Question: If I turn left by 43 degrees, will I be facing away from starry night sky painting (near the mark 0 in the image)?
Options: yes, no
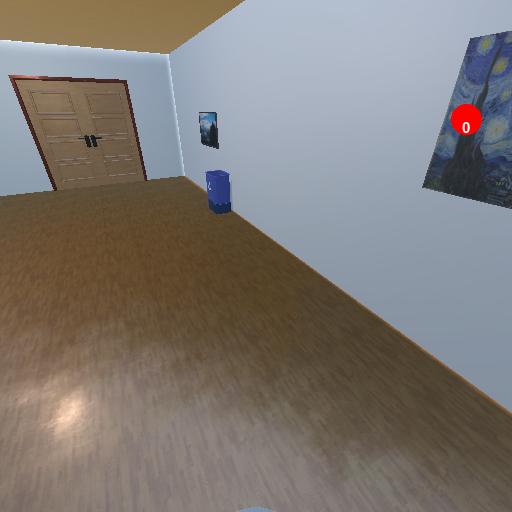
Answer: yes